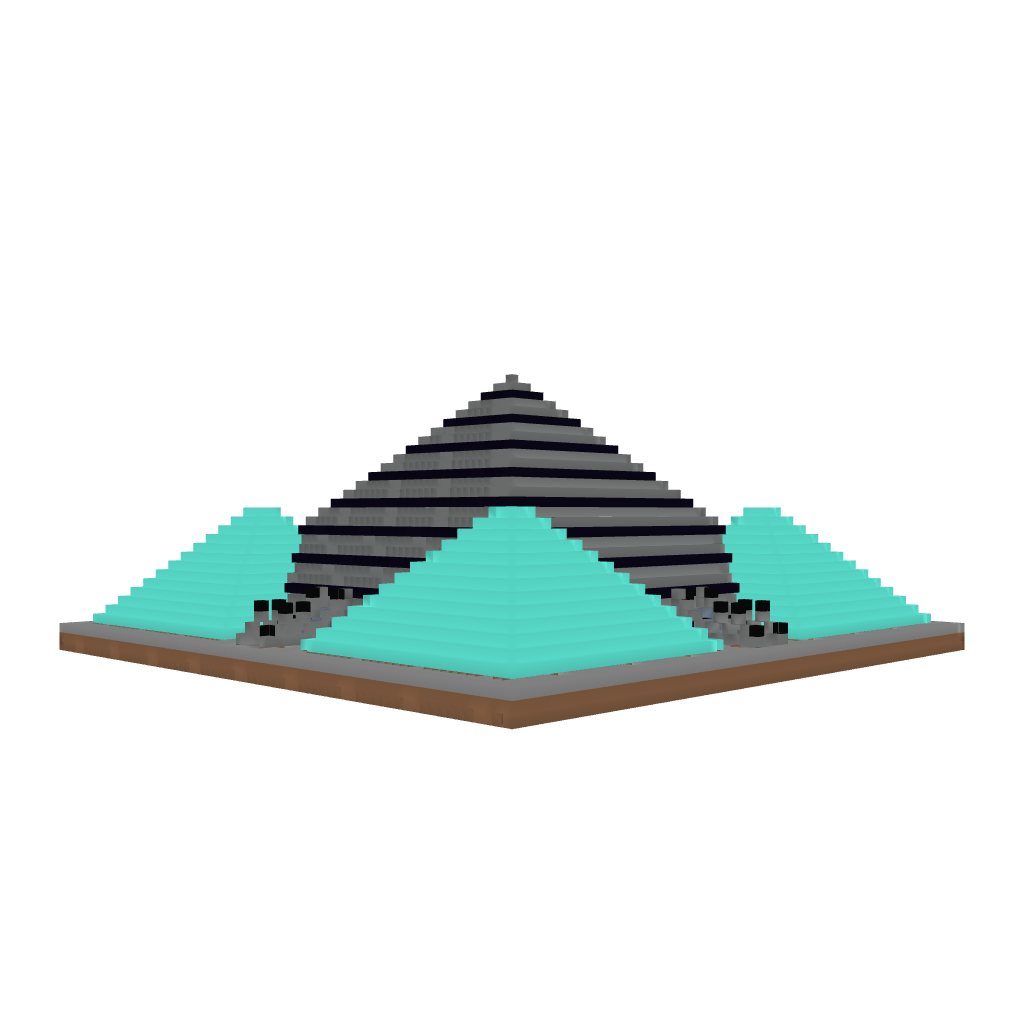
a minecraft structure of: Pyramid Spawn